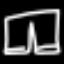
Label: pants